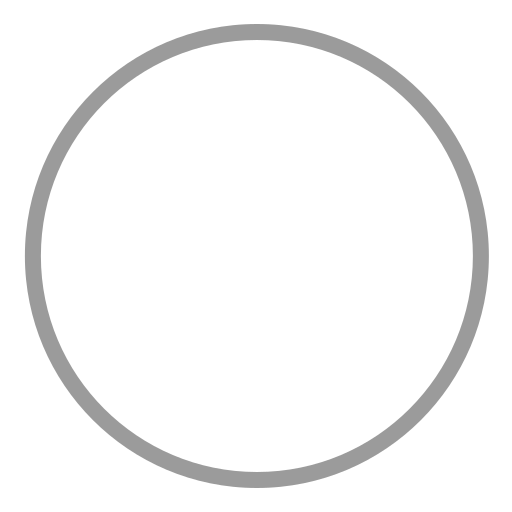
white circle flat